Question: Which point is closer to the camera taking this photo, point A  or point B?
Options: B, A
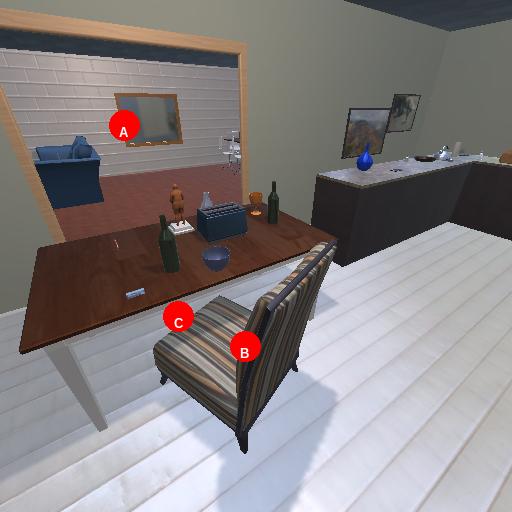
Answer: B